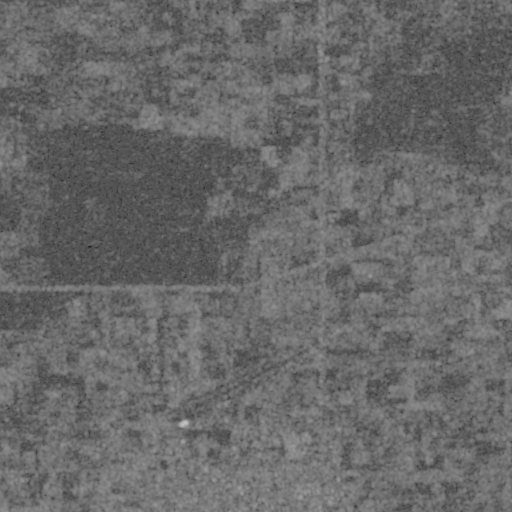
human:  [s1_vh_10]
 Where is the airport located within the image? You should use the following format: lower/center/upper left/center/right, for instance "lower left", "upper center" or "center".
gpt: The airport is located in the lower left of the image.
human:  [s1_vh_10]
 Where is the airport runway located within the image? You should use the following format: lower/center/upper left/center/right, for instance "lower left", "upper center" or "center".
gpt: The airport runway is located in the lower left of the image.
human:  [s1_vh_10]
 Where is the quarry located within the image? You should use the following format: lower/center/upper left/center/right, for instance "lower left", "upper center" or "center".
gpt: There is no quarry in the image.

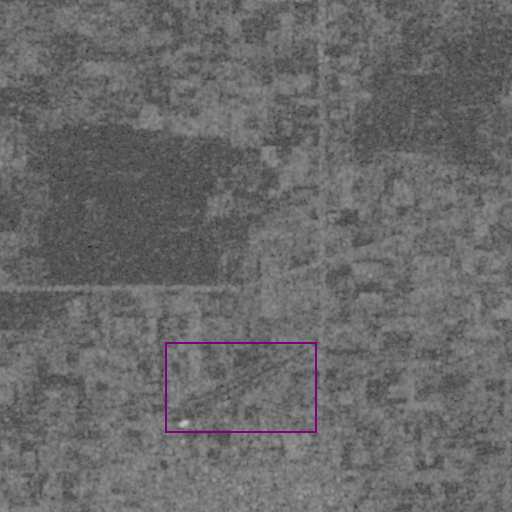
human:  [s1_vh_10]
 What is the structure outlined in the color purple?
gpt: The structure outlined in purple is an airport.
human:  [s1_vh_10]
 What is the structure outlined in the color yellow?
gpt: There is no yellow outline.